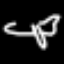
Label: airplane